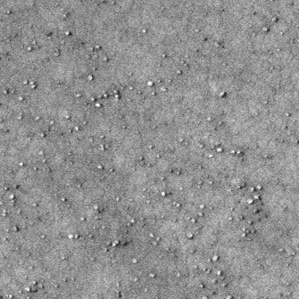
Label: frost